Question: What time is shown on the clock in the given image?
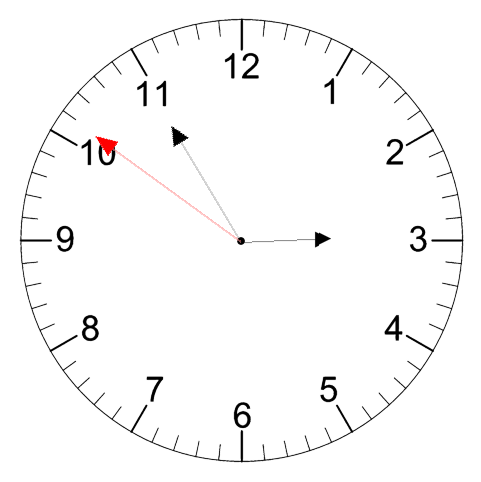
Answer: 02:54:51